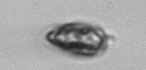
Label: Prorocentrum_triestinum